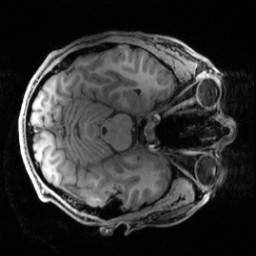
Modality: T1w
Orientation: axial
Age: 23
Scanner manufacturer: siemens
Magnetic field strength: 3 T
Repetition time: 2.5 s
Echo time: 0.00444 s